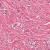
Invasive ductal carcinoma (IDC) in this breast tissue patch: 1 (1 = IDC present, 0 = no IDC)